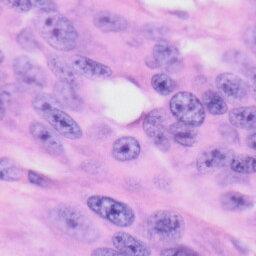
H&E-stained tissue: Skin